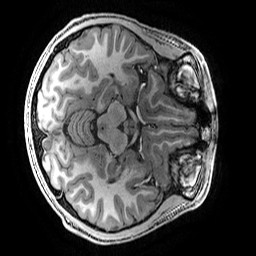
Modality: T1w
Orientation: axial
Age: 13
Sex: male
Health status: ill
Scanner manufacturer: ge
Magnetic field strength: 3 T
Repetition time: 0.007664 s
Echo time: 0.00342 s